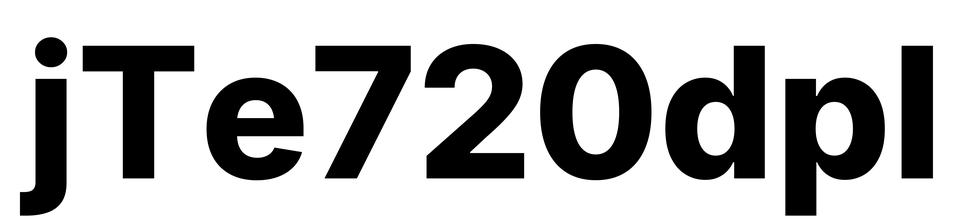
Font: Inter_ExtraBold